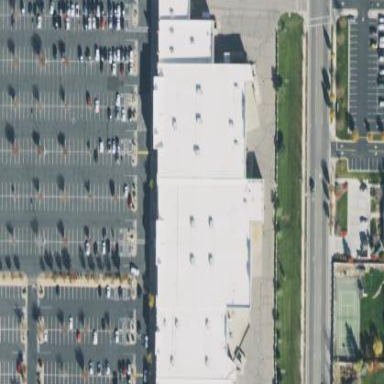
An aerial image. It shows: Retail building.